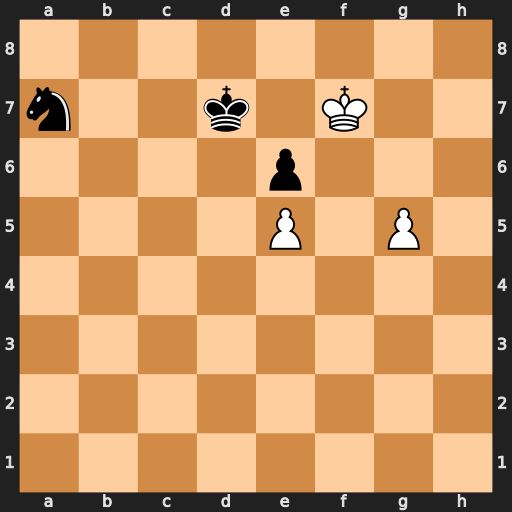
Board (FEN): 8/n2k1K2/4p3/4P1P1/8/8/8/8
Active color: w
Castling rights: -
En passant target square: -
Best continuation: g6 Nc6 g7 Nxe5+ Kf6